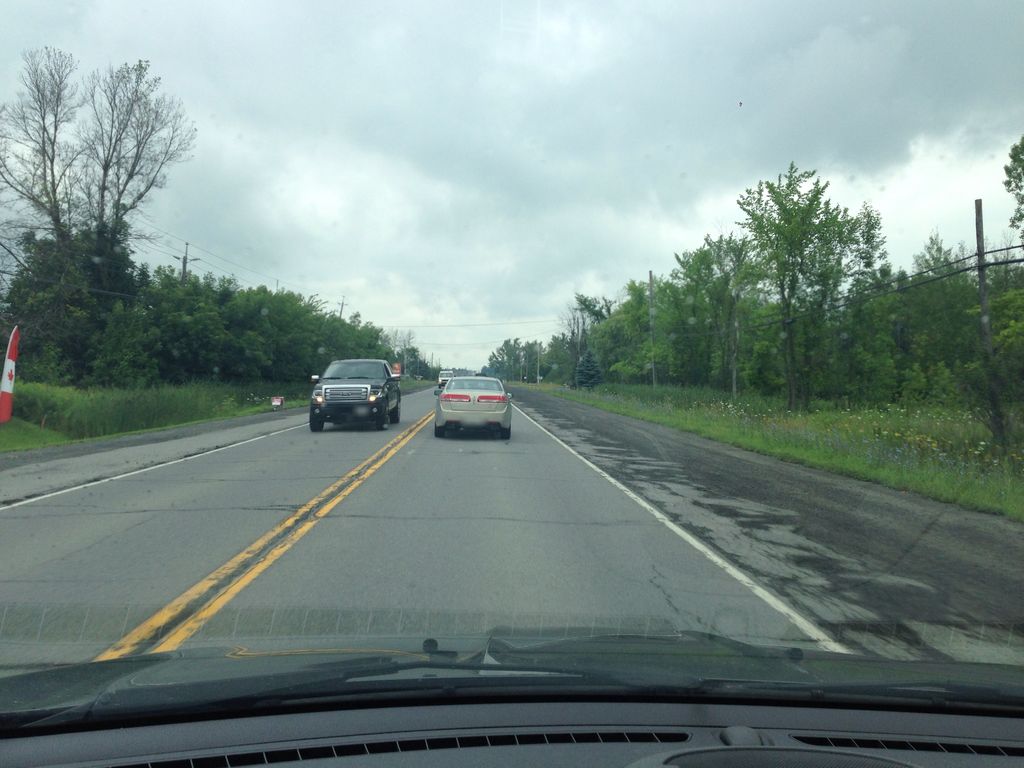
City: ottawa-gatineau